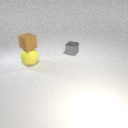
large yellow rubber sphere to the left of small gray metal cube